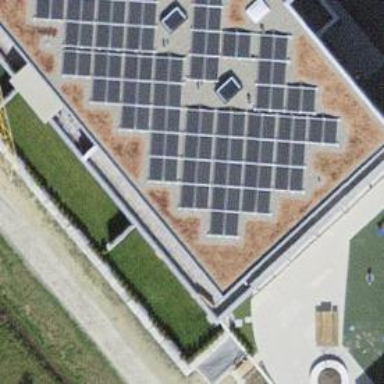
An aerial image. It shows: Solar photovoltaic panel generator.